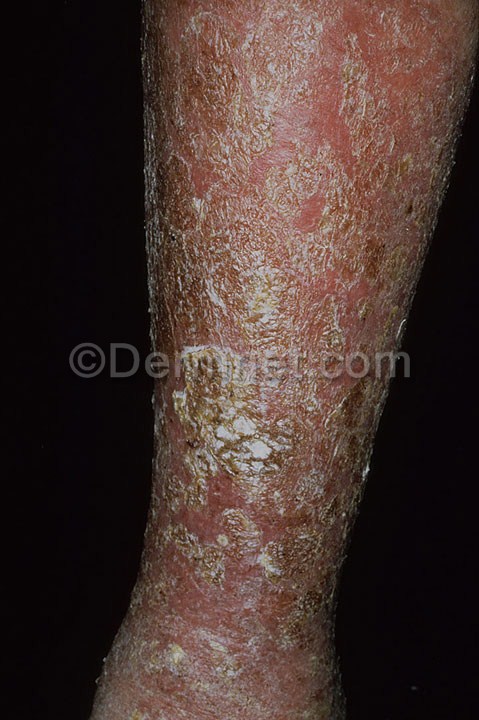
Disease: Eczema Photos